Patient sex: F
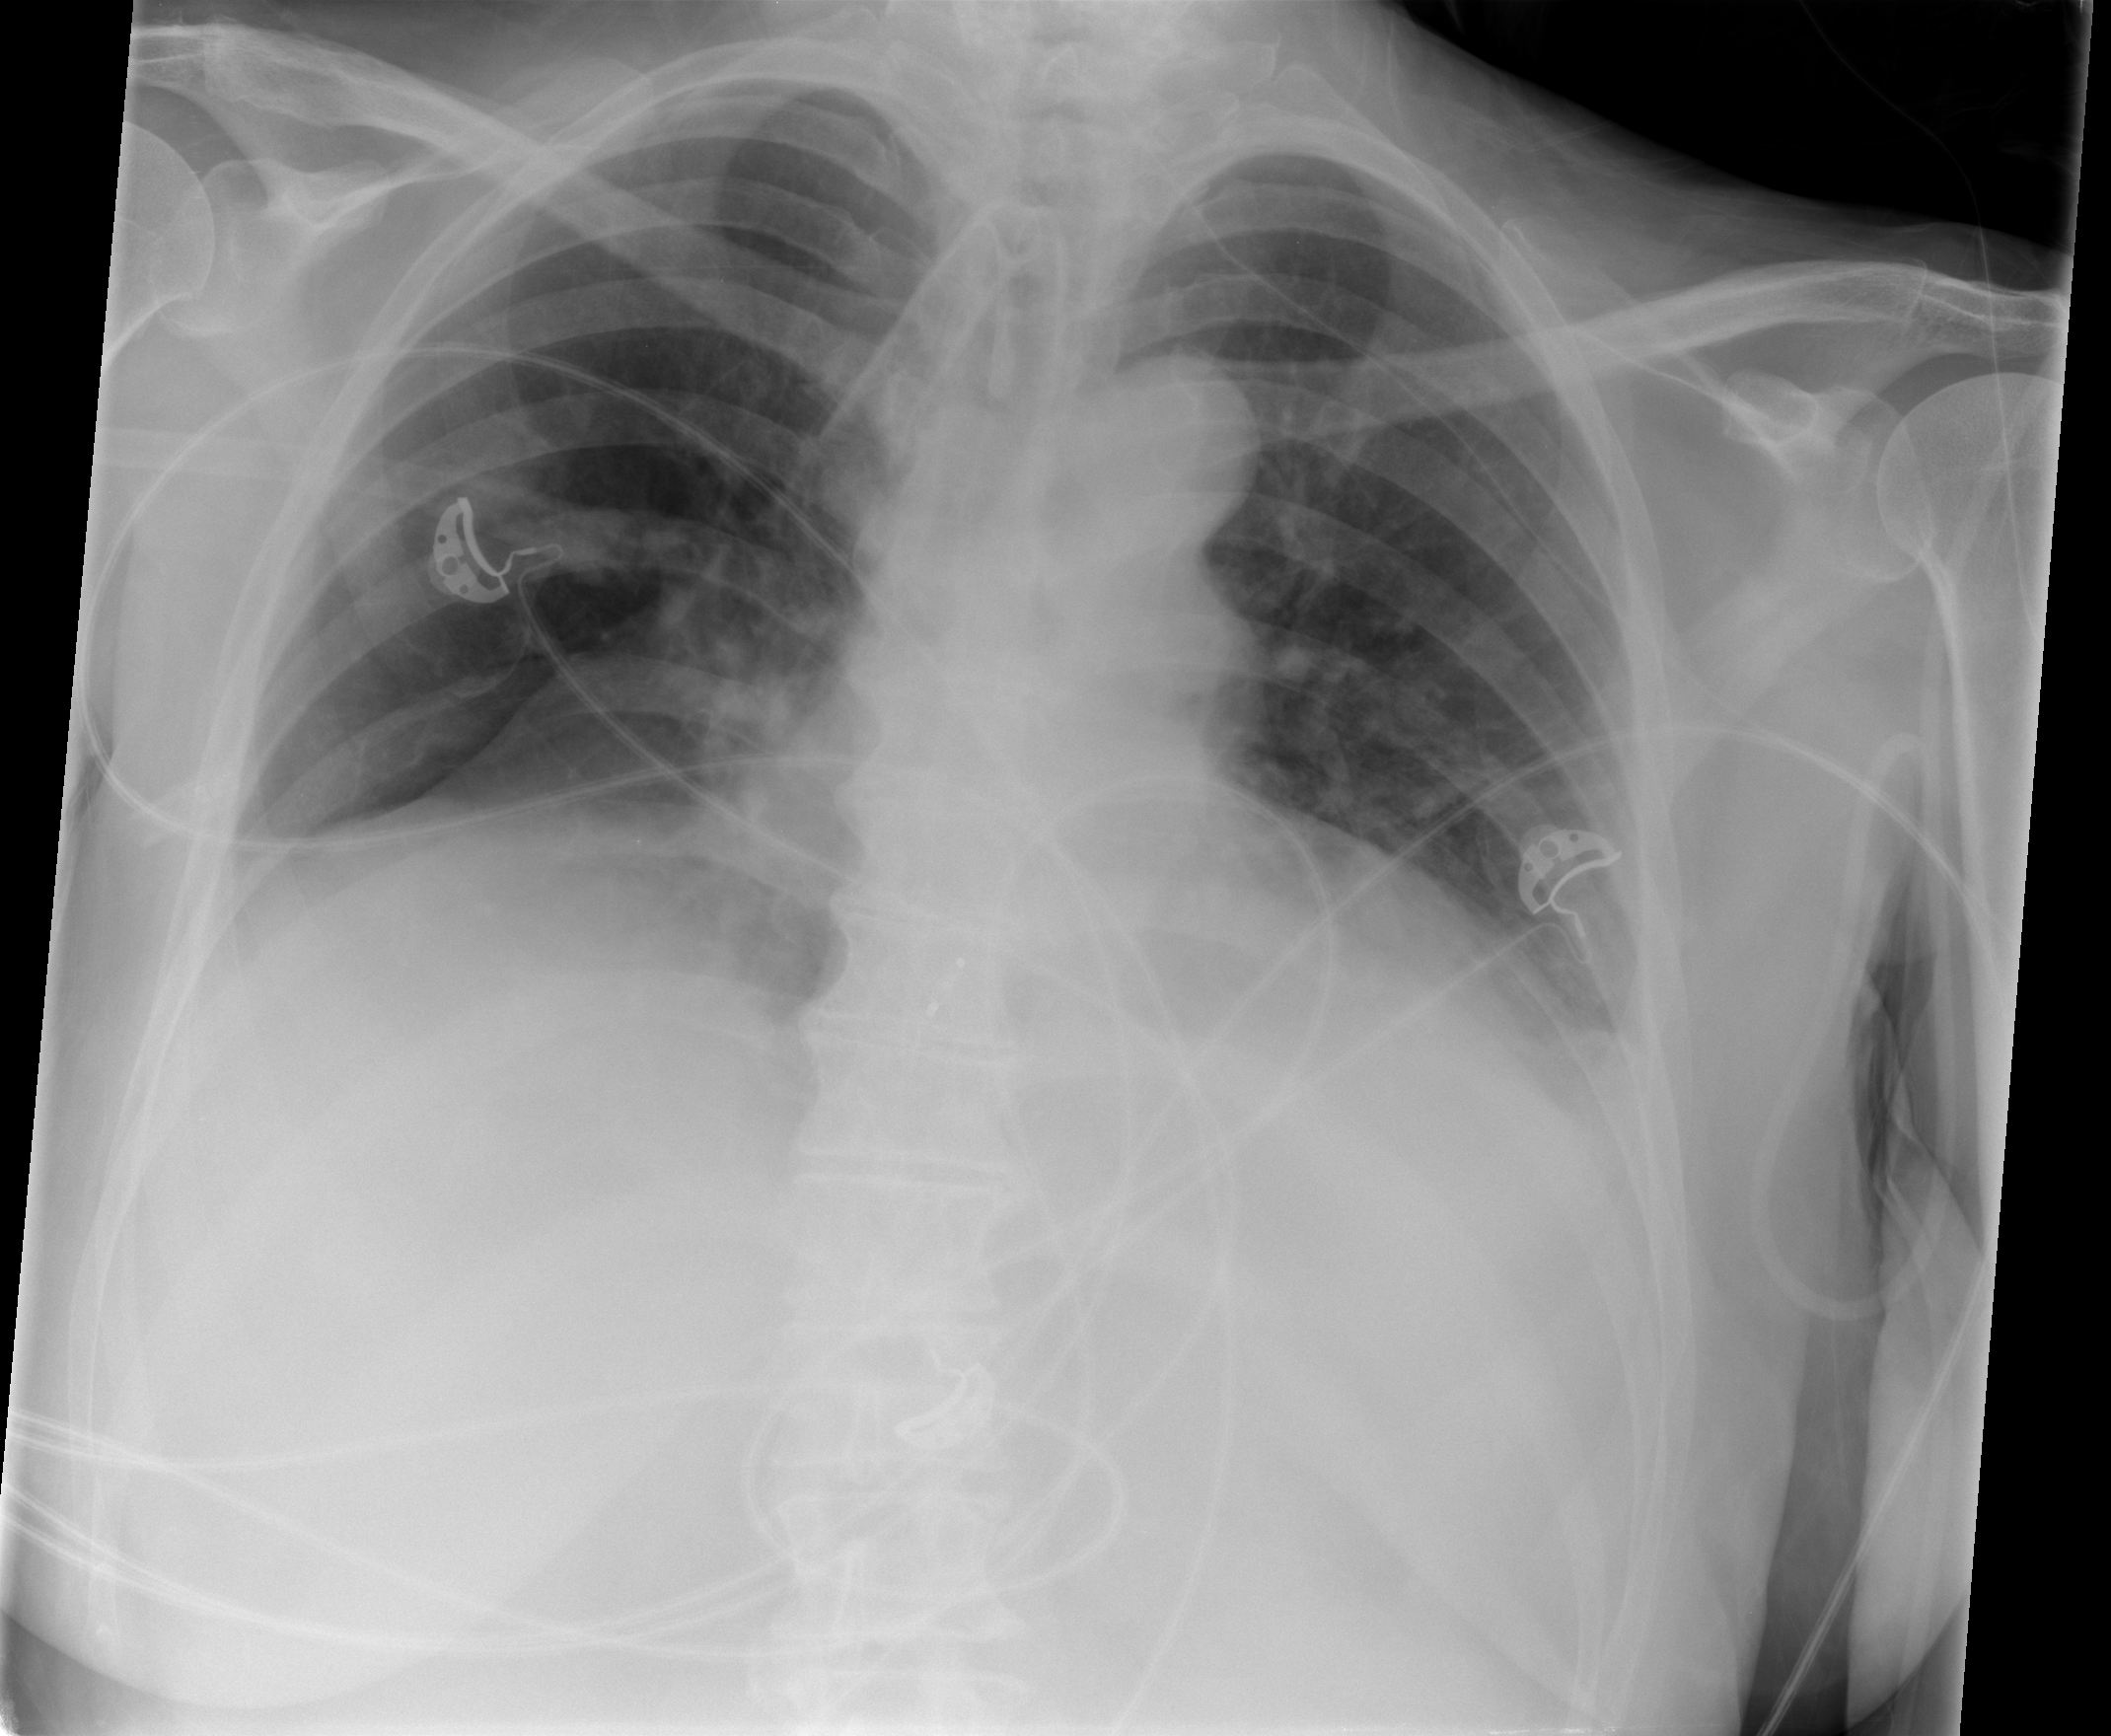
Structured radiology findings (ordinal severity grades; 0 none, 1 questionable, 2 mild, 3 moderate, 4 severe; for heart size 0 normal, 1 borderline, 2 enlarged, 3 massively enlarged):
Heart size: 0
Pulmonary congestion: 0
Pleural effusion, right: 0
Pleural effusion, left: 2
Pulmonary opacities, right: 0
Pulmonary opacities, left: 0
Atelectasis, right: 2
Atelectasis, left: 0